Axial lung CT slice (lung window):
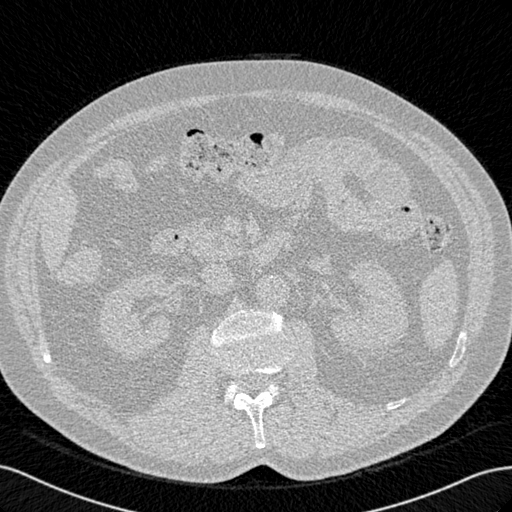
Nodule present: no